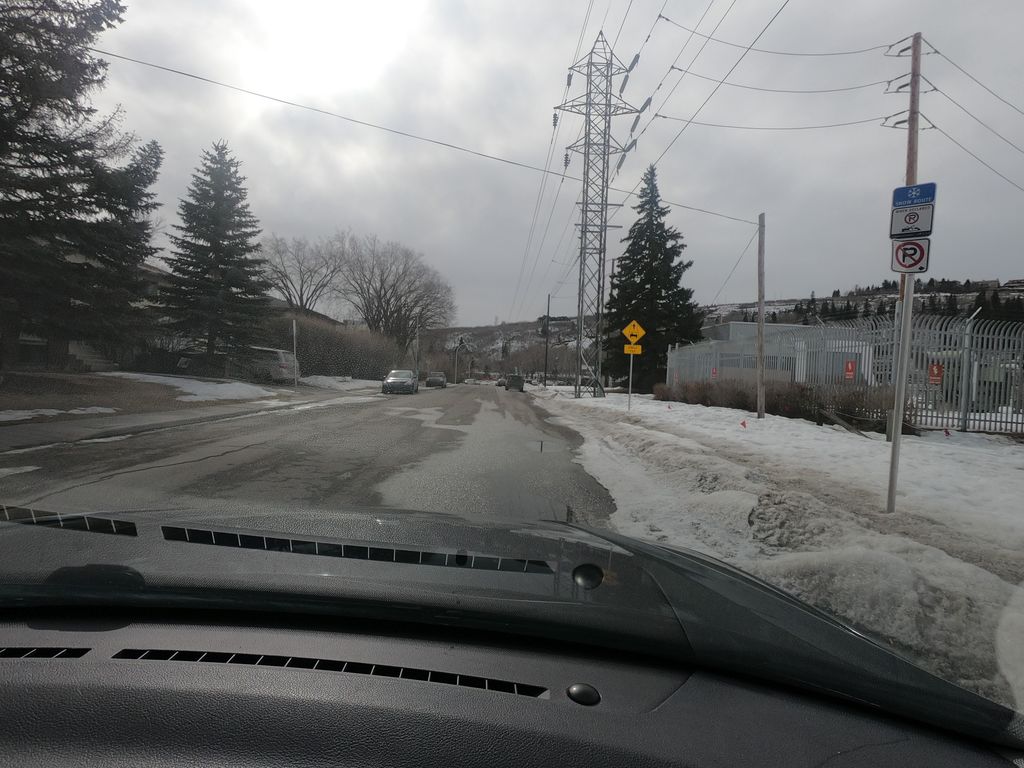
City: calgary